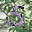
Label: 5